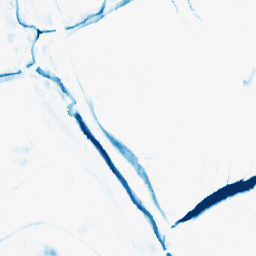
Category: morphological
Decomposition family: morphological_ellipse
Decomposition parameters: operation: closing
width: 20
height: 5
Upsampling method: quintic
Upsampling parameters: scale: 4
Upsampling scale: 4